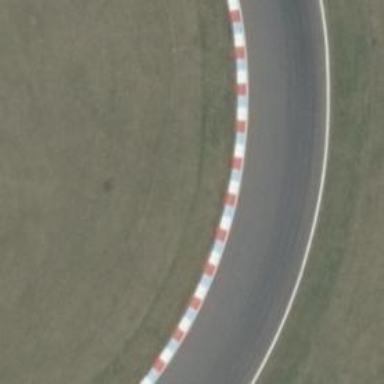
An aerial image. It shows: Kerb raceway.